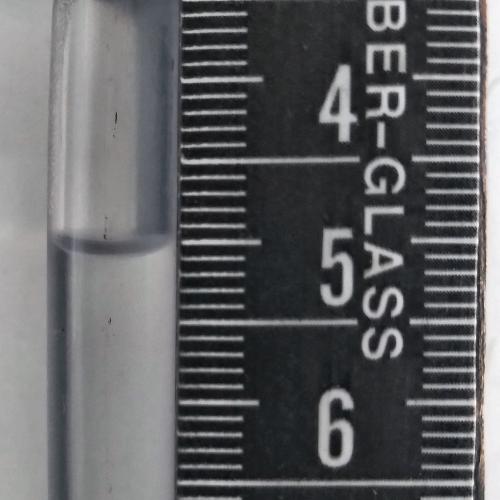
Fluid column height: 5.0 cm